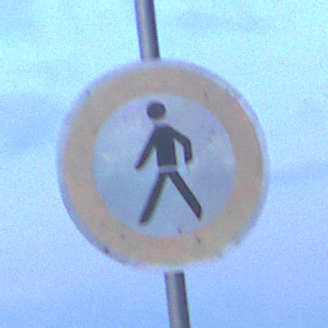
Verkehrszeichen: VerbotFussgaenger
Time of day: Dawn
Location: Outdoor (Urban)
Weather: PartlyCloudy
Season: NotSpecified
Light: Natural